Question: I'm trying to get an Android project running in IntelliJ by following <URL>. The error is
"Cannot Create SDK
You need to configure a Java SDK first".
I'm doing this on a mac and followed the first page of instructions before the ones linked above. In particular:
- 'tools/android update sdk --no-ui'-
The error for "configure a Java SDK first" comes up when I press the "New..." button in step 2. Does anyone know how I can configure my Java SDK? Is there something I missed or that is missing from the JetBrain instructions?

EDIT: Apparently, a file browser comes up after clicking OK. This confuses me further, as it accepts setting my JDK location but what I want is to view an Android project. My Android SDK is in the folder named "android-sdk-macosx", but that's not bringing up the Android options when it's selected. How do I get to the Android templates?
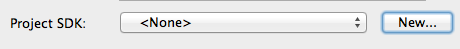
Answer: Have you downloaded some of the Android SDK's? Try running 'tools/android sdk' (this opens the SDK manager) and download one of the SDK's. Then add this to your project.